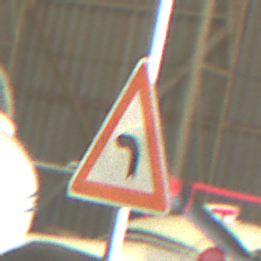
Verkehrszeichen: KurveLinks
Umgebung: Indoor, Urban
Tageszeit: Midday
Wetter: NotSpecified
Licht: Natural
Jahreszeit: NotSpecified
Kontrast: MediumContrast